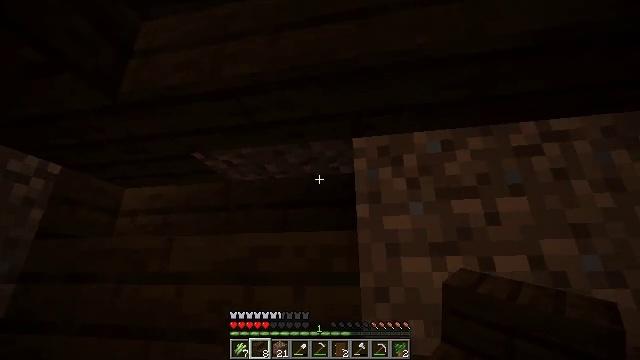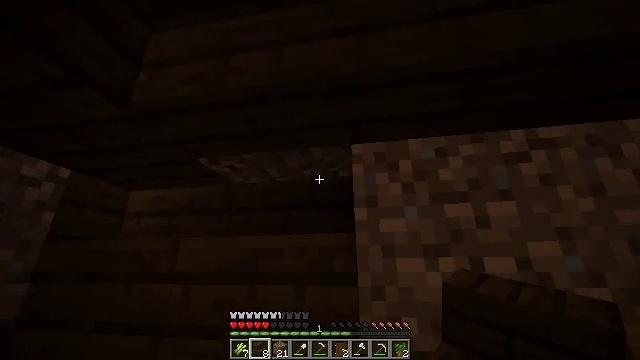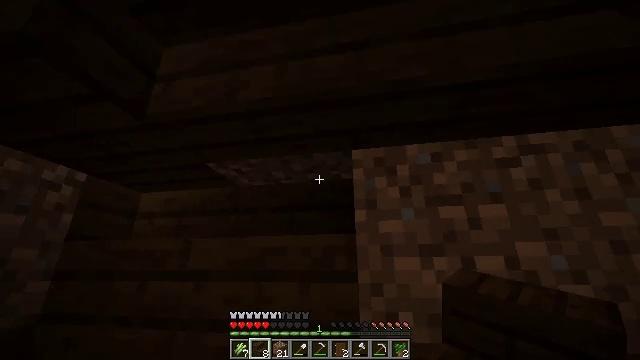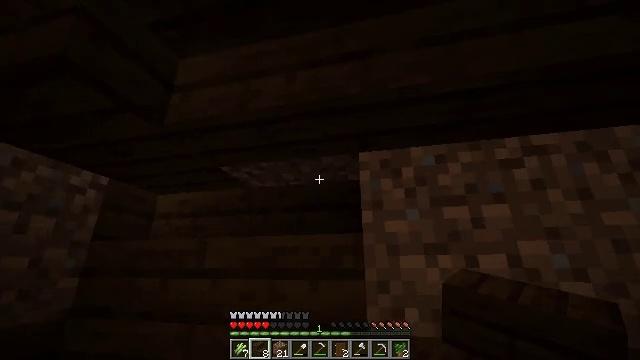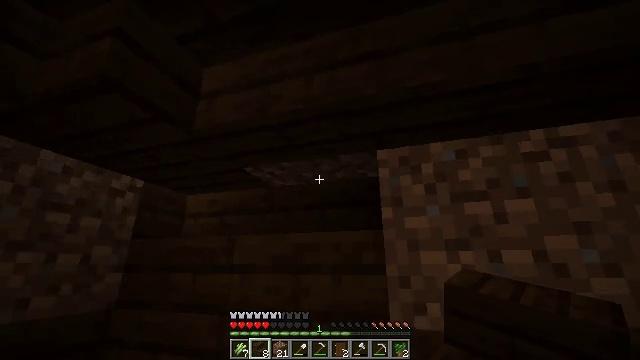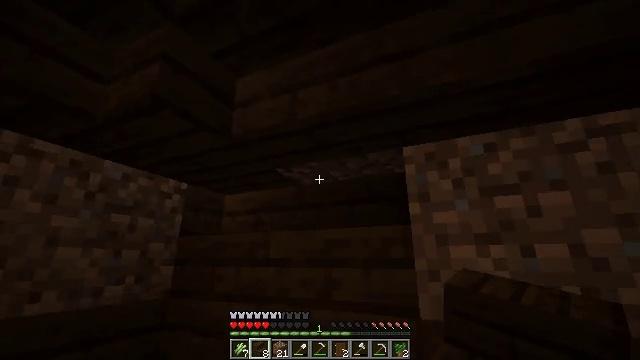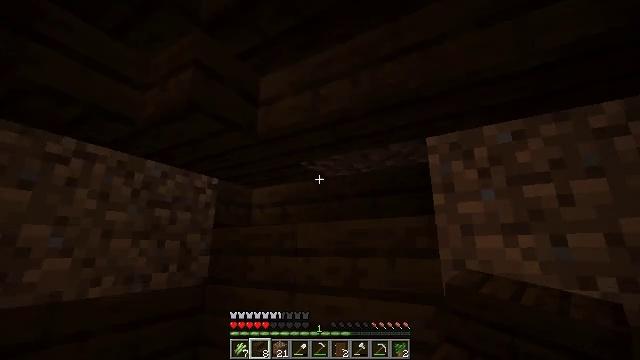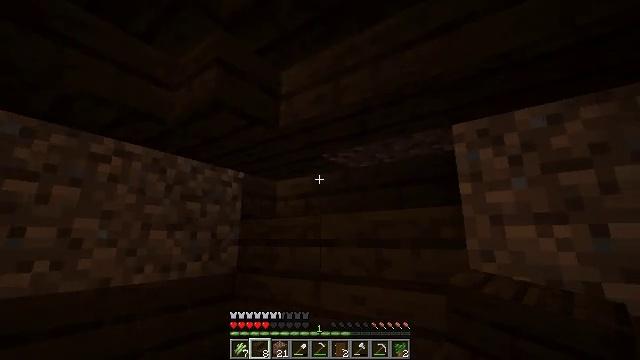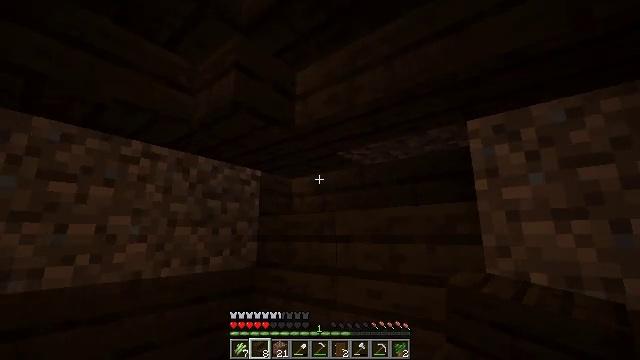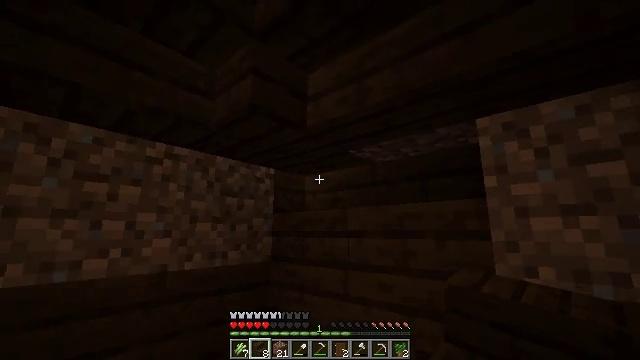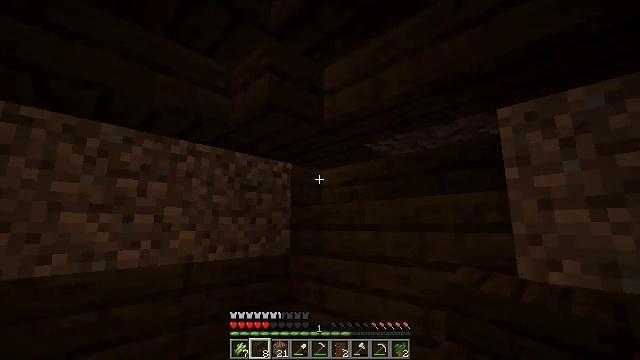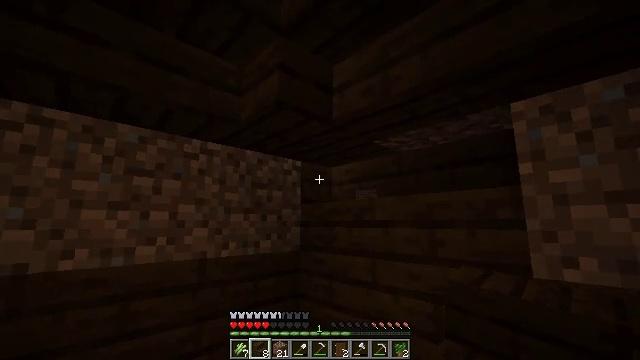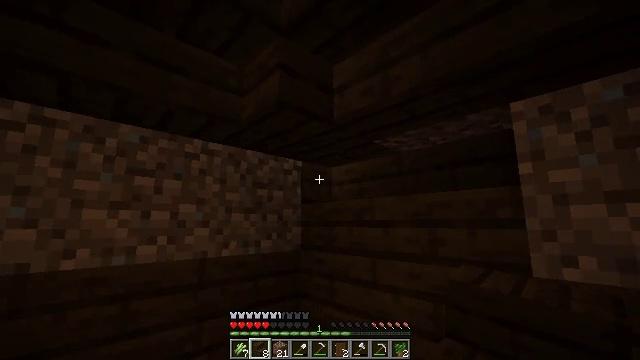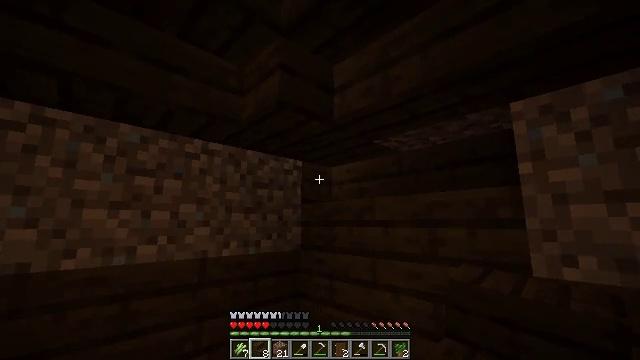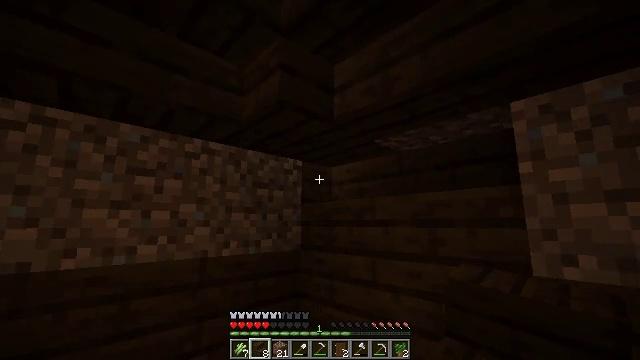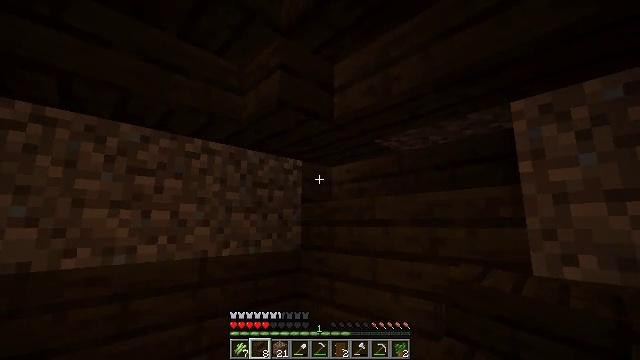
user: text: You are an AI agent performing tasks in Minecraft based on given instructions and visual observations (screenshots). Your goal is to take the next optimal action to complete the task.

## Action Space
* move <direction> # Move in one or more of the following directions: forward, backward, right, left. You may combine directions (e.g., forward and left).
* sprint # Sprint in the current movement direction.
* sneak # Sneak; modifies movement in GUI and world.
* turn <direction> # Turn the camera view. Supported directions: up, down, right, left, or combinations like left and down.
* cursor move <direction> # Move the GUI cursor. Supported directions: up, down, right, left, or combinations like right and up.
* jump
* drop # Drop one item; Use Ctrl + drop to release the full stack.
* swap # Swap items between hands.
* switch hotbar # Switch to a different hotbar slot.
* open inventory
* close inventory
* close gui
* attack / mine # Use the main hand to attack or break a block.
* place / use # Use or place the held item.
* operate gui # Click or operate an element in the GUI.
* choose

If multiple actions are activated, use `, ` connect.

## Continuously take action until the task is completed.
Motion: motion action
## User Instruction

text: Break the dark oak stairs to collect them.
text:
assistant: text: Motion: move back, sneak
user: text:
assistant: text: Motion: move back, sneak
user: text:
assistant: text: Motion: move back, sneak, turn left
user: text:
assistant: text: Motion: move back, sneak, turn left
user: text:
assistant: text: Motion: move back, sneak, turn left and down
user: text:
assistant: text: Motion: move back, sneak, turn left and down
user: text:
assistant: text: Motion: move back, sneak, turn left and down
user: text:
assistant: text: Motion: move back, sneak, turn left
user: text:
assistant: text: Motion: sneak, turn left
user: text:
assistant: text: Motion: sneak, turn left and down
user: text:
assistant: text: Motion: sneak, turn left
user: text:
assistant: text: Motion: sneak
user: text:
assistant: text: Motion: sneak
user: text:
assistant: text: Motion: sneak
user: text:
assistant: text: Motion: sneak
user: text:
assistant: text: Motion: sneak
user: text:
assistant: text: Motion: sneak
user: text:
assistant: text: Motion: sneak
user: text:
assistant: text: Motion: sneak
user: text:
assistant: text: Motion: sneak
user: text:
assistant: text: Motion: sneak
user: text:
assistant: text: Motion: sneak, turn right
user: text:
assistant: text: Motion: sneak, turn right
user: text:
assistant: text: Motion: sneak, turn right
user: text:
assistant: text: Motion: sneak, turn right
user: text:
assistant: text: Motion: sneak, turn right
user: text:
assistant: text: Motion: sneak, turn right
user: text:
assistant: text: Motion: sneak, turn right
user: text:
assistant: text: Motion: sneak, turn right
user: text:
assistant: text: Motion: sneak, turn right